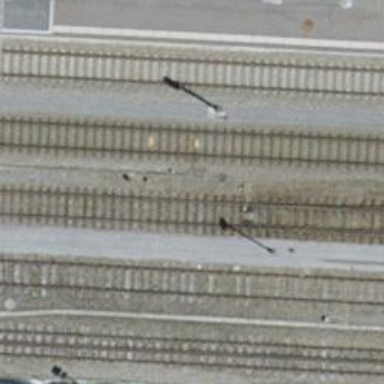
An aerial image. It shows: Railway switch.